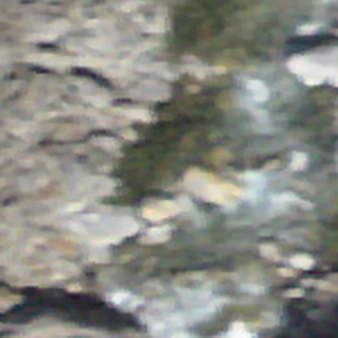
Label: bouldering_area